Aerial crown-view tile of a tropical tree (Barro Colorado Island, Panama), acquired 20241014:
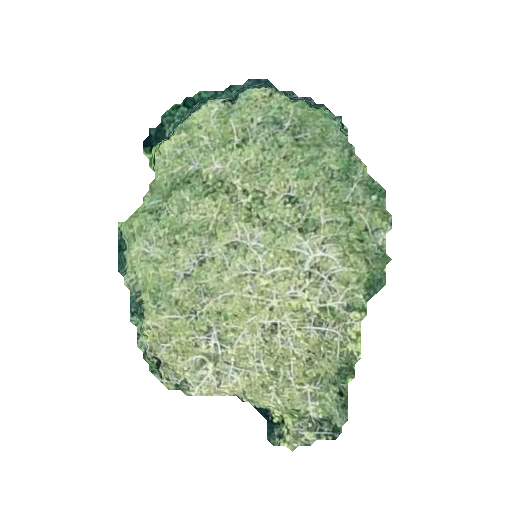
Species: Virola surinamensis
GBIF accepted scientific name: Virola surinamensis
Crown area: 110.582 m²